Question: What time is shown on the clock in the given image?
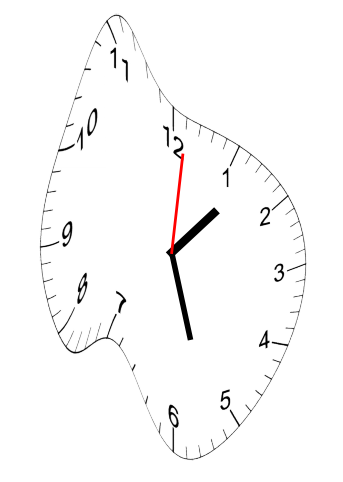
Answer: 01:27:01